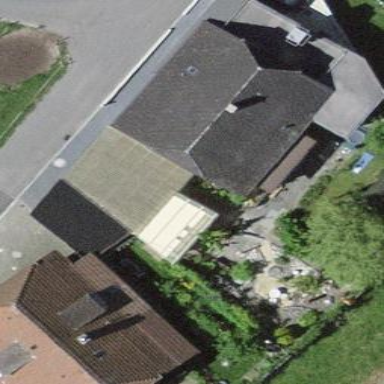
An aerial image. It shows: View of roof of building.